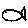
Label: fish